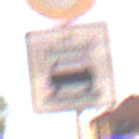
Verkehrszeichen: BeiNaesse
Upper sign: Geschwindigkeit90
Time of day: MorningAfternoon
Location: Outdoor (Urban)
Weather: Clear
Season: NotSpecified
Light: Natural